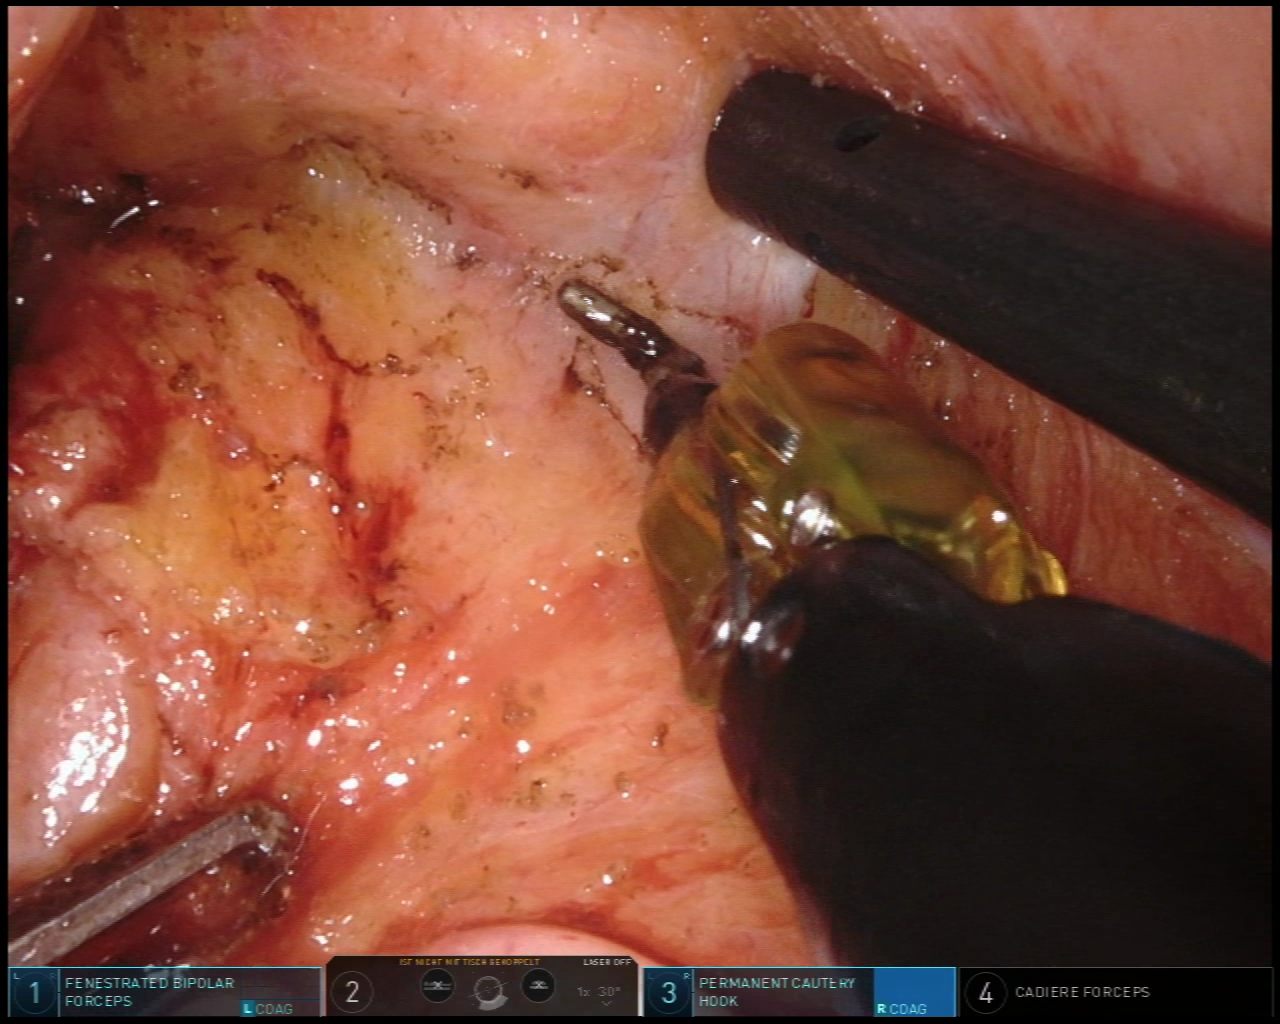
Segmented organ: vesicular_glands
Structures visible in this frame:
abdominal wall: no
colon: no
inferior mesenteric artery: no
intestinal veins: no
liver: no
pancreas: no
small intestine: no
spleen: no
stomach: no
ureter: no
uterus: no
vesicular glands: yes